Fundus camera: canon
Shooting center: optic_disc
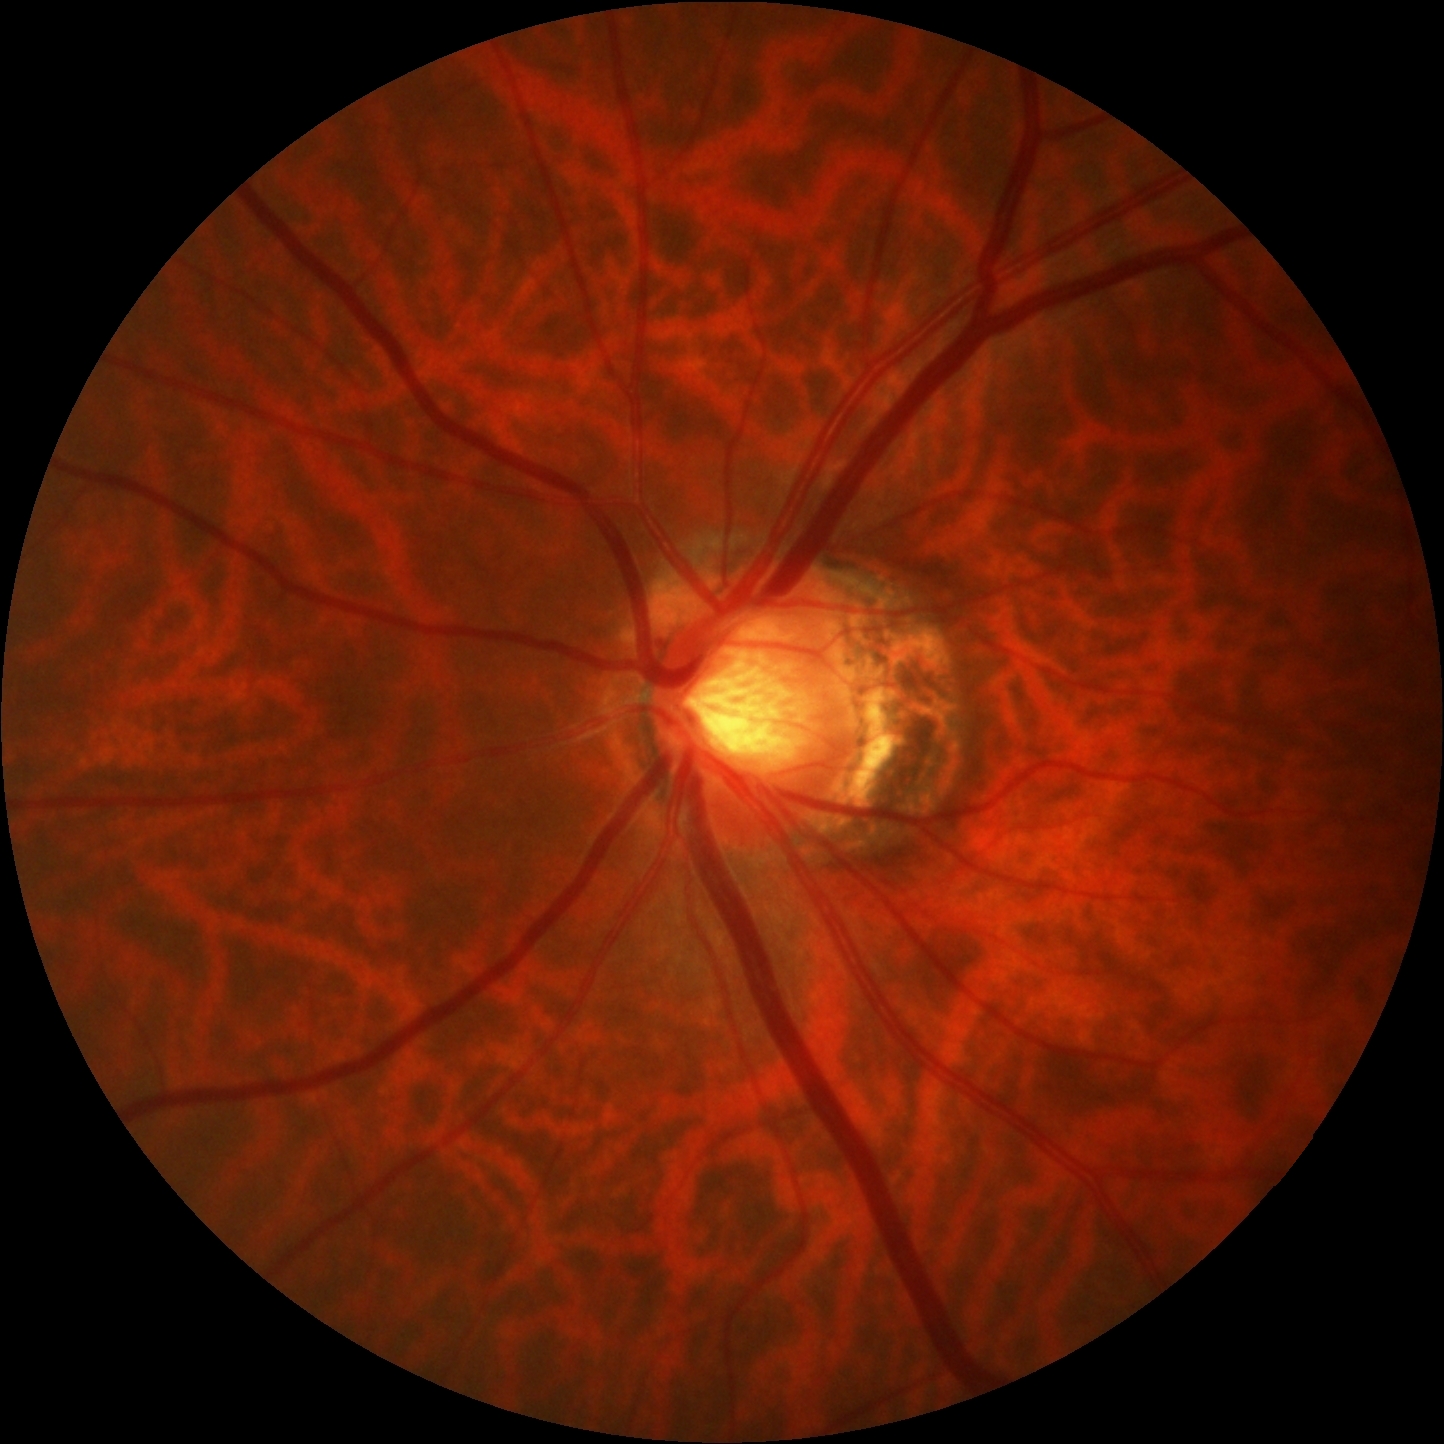
Pathologic myopia: no
Patchy retinal atrophy: present
Retinal detachment: absent